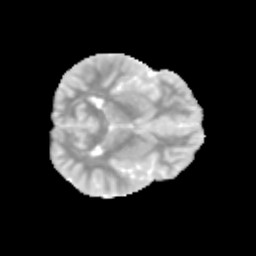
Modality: MD
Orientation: axial
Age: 10
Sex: male
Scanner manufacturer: siemens
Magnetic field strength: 3 T
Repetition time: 3.8 s
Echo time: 0.07 s